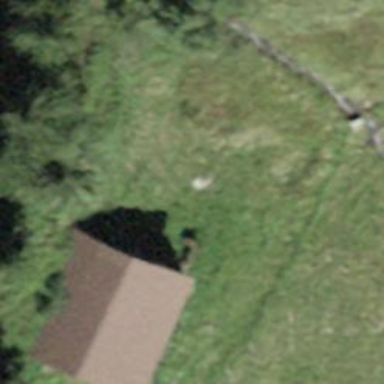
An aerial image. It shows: Building with tile roof.